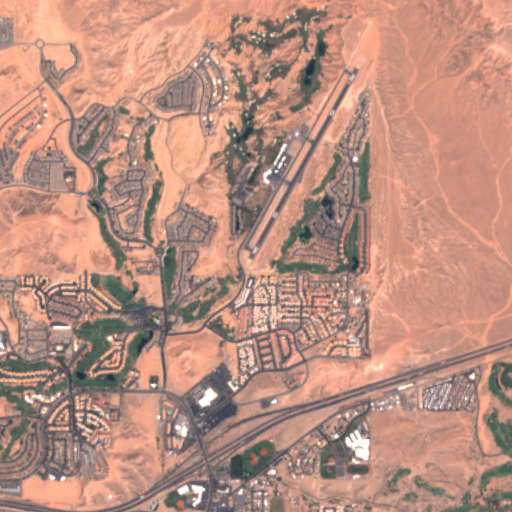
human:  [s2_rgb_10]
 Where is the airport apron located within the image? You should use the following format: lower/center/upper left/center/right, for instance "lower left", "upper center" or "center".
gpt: The airport apron is located in the upper center of the image.
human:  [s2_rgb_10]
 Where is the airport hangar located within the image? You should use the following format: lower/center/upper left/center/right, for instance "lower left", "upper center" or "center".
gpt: The airport hangar is located in the upper center of the image.
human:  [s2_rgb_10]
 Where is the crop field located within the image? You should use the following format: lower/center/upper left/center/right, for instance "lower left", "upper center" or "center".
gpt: The crop field is located in the lower center of the image.
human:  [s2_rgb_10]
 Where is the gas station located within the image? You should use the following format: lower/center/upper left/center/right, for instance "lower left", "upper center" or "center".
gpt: The gas station is located in the lower center of the image.
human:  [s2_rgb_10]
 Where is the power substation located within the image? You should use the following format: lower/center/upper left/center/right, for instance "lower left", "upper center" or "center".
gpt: The power substation is located in the lower left of the image.
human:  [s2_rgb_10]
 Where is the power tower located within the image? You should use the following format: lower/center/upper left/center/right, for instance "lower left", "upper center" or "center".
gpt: The power tower is located in the lower left of the image.
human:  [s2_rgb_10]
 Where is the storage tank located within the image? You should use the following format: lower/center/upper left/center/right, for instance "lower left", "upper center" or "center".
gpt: The storage tank is located in the lower left of the image.
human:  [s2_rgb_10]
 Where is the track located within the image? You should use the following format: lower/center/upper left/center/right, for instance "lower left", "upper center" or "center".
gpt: The track is located in the lower right of the image.
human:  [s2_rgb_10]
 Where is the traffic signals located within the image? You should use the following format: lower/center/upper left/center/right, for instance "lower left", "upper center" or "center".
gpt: The traffic signals is located in the lower left of the image.
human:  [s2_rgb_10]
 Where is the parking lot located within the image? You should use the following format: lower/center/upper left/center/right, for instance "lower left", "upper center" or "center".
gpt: There is no parking lot in the image.